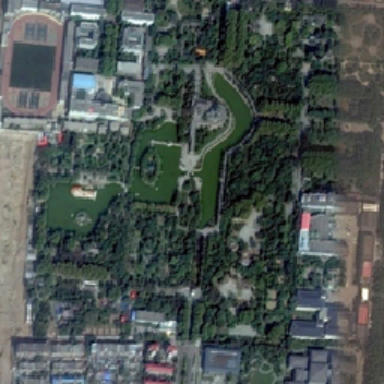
The park with dense trees is close to a ground track field .